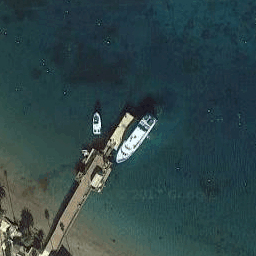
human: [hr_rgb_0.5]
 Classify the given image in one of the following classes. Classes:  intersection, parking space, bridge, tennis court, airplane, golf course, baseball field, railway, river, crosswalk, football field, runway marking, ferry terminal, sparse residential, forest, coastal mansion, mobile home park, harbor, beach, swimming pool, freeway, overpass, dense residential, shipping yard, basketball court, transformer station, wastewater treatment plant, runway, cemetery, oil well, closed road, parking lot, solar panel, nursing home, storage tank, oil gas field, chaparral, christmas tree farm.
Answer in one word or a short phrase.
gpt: ferry terminal